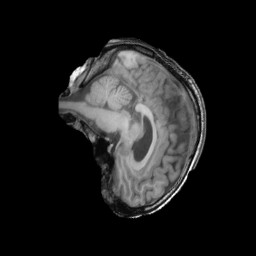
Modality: T1w
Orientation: sagittal
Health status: ill
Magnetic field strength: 3 T